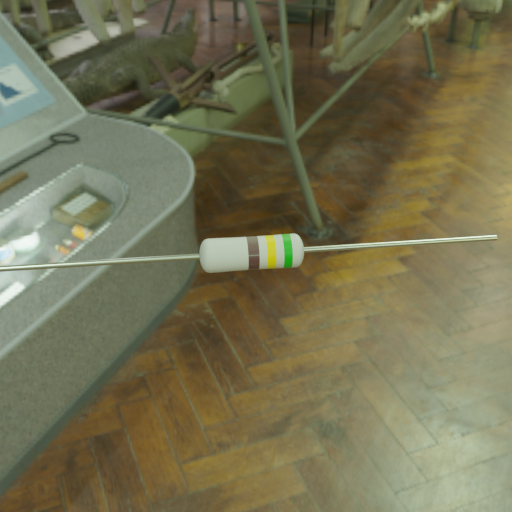
Resistor colour bands (in order): brown, yellow, green